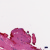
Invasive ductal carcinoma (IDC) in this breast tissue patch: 0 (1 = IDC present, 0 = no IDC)